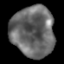
Tissue: lung
Cell type: Epithelial cells
Senescence score: 0.1944
Nuclear area (px): 2134
Mean DAPI intensity: 104.883